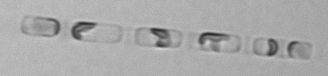
Label: Skeletonema